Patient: sex M, age 36
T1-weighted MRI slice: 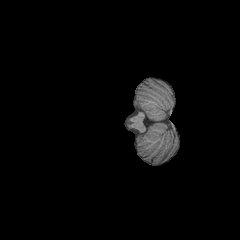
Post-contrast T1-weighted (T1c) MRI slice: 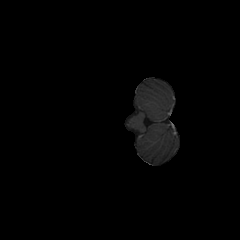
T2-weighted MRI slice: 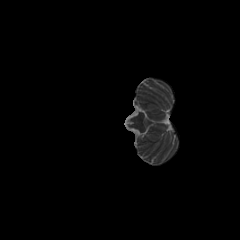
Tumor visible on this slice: no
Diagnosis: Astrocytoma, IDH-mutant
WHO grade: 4